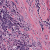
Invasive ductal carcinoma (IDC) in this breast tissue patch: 1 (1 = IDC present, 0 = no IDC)